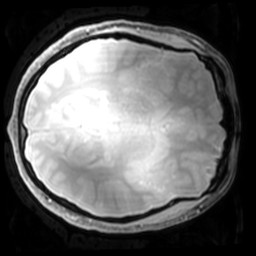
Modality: PDw
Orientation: axial
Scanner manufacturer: philips
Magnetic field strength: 7 T
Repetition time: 0.008 s
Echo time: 0.001974 s